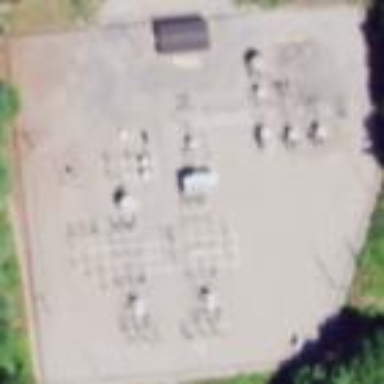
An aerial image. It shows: Outdoor distribution substation.